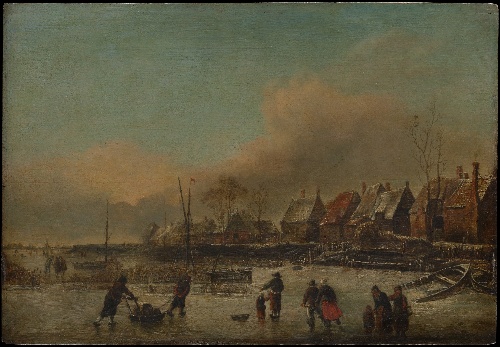
Title: Winter Scene
Artist: Jan van de Cappelle
Artist bio: 18th or 19th century
Object type: Painting
Classification: Paintings
Medium: Oil on oak
Dimensions: 13 3/8 x 19 1/2 in. (34 x 49.5 cm)
Department: European Paintings
Credit line: The Friedsam Collection, Bequest of Michael Friedsam, 1931
Accession year: 1932
Repository: Metropolitan Museum of Art, New York, NY
Tags: Houses|Men|Women|Skating|Winter